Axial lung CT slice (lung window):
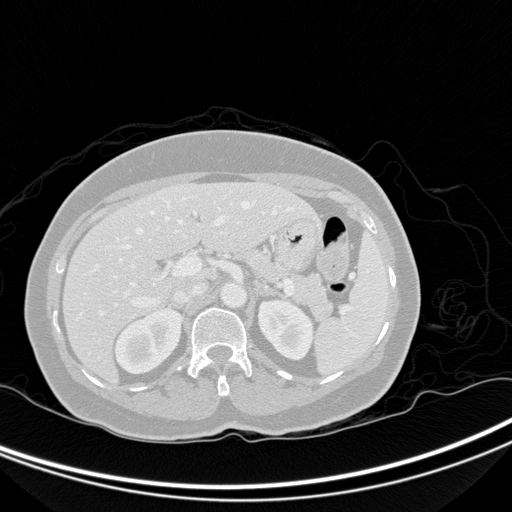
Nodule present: no